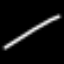
Label: line